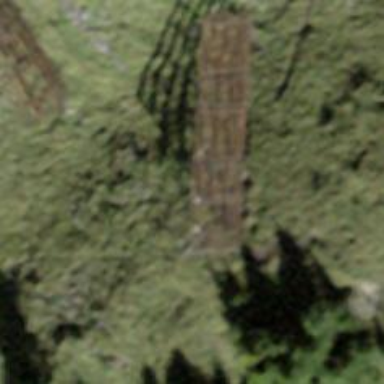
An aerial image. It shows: Snow bridge avalanche protection made of fence.